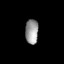
Tissue: lung
Cell type: Epithelial cells
Senescence score: 0.132
Nuclear area (px): 314
Mean DAPI intensity: 153.092